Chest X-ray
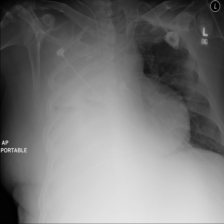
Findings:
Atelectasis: negative
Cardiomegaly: negative
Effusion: negative
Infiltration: negative
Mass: negative
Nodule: negative
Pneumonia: negative
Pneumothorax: negative
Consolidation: negative
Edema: negative
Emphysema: negative
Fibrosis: negative
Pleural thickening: negative
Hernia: negative